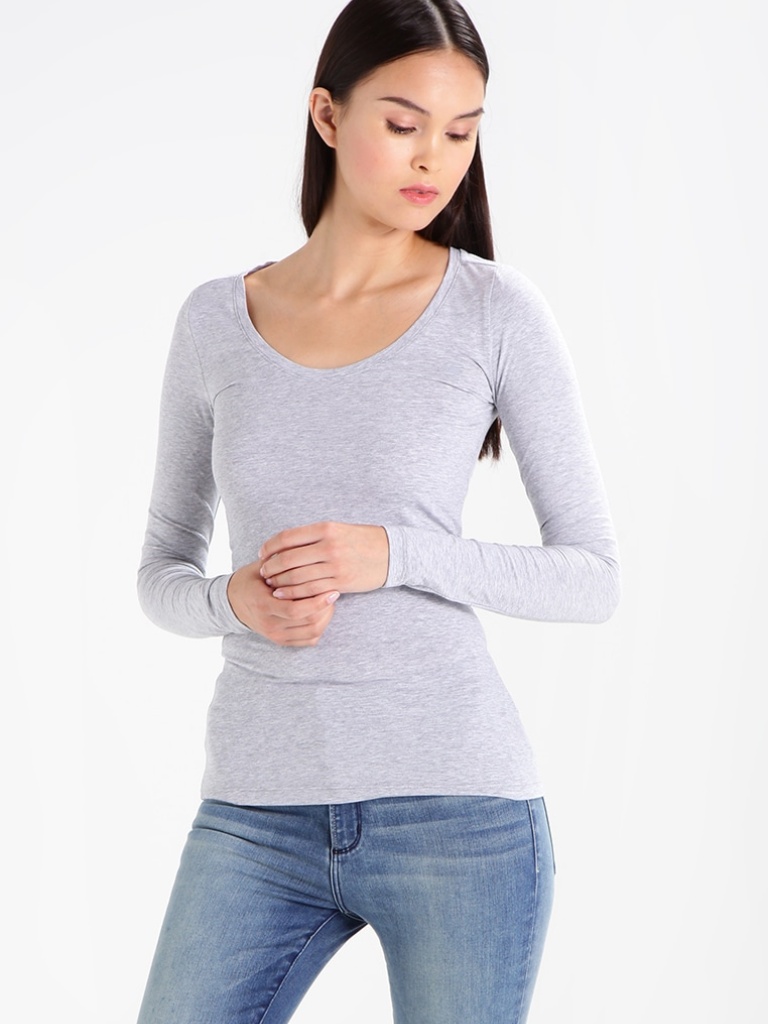
cotton tight a long-sleeved with the sleeves down hip length Fully Tucked in scoop t-shirt